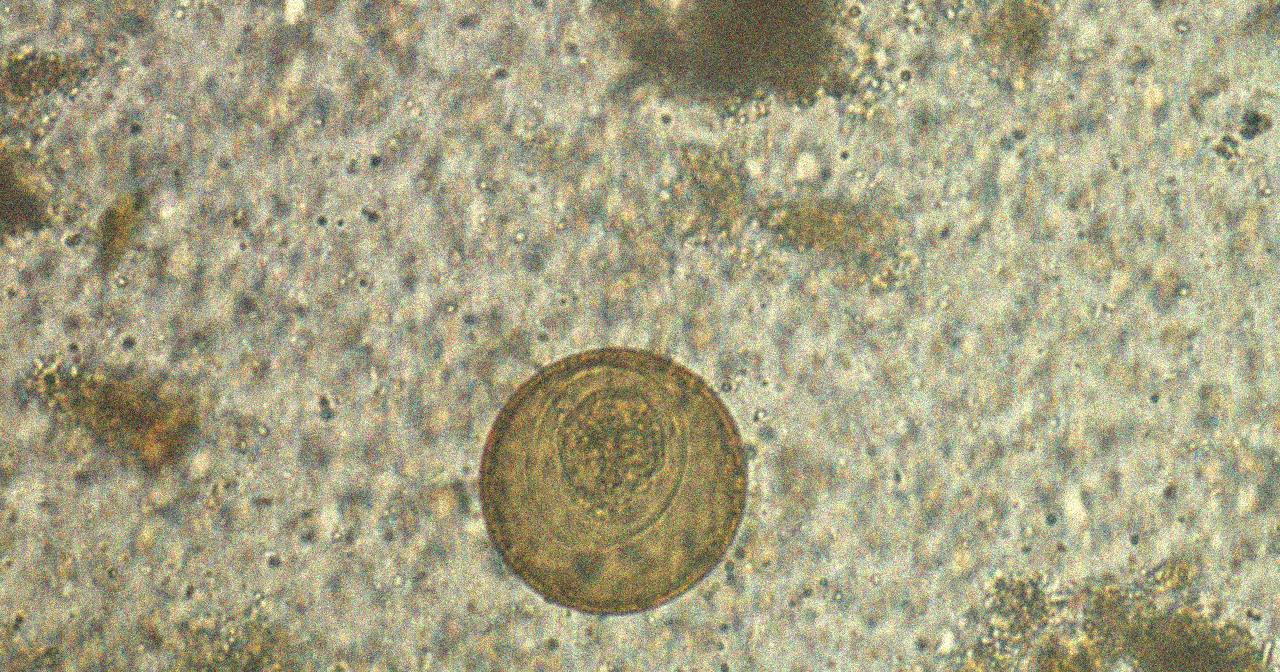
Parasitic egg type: Hymenolepis diminuta